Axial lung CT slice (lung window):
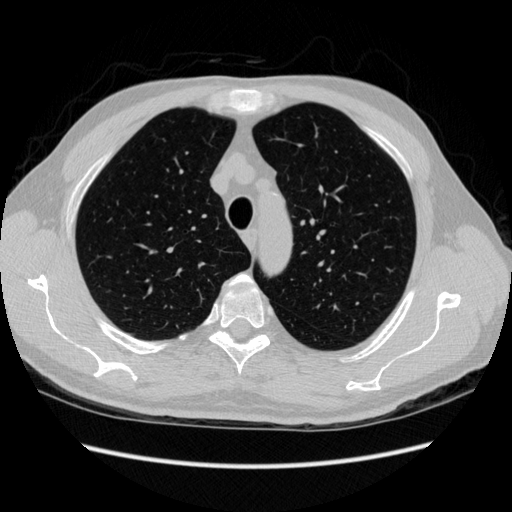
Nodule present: no